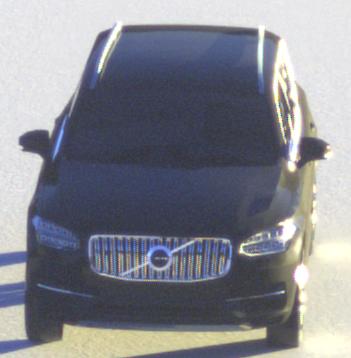
Make: Volvo
Model: XC90 B5
Detailed model: XC90 (L)
Model produced from: 2019/08
Model produced until: 2020/04
Doors: 5
Color: black
Road condition: dry road
Daytime: sunrise or sunset
Contrast: high contrast